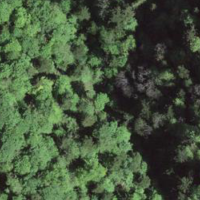
EUNIS habitat code: 41
Species observed at this site:
Neottia nidus-avis